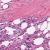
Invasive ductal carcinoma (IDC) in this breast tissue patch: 0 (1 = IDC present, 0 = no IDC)